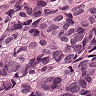
Metastatic tissue present: yes